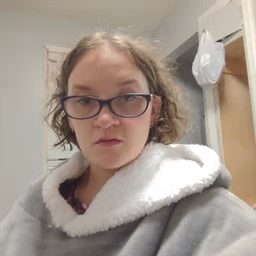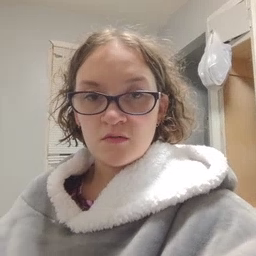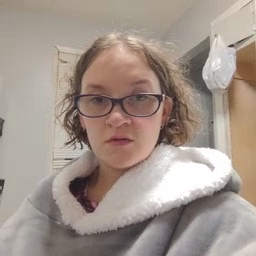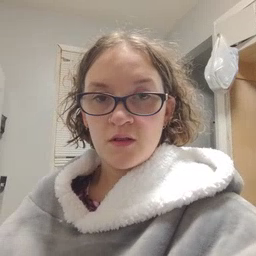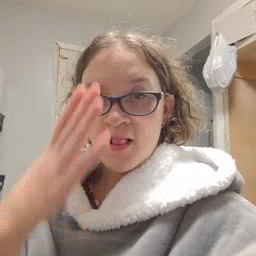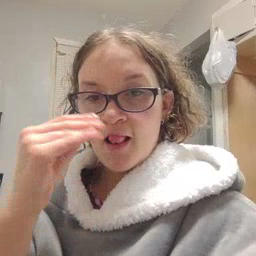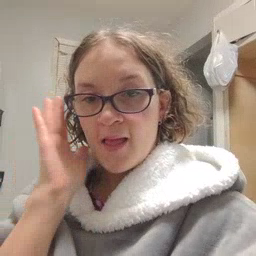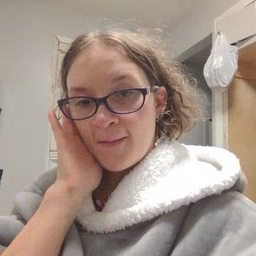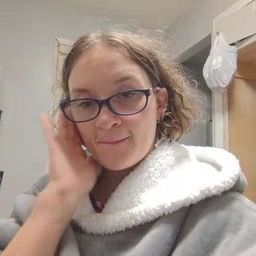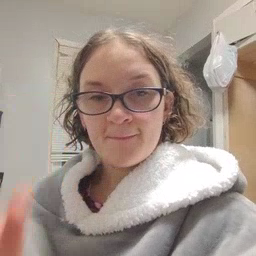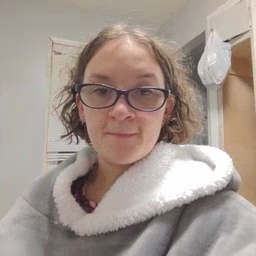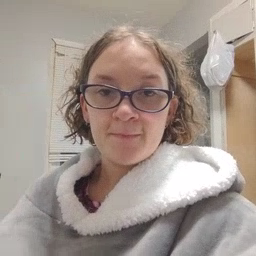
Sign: nap